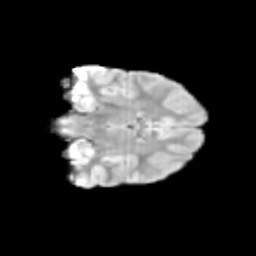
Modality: T2w
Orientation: coronal
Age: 10
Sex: female
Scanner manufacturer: siemens
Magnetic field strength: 3 T
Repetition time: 3.8 s
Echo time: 0.07 s